Question: I have two pairs of curves and every pair has an intersection point at a different time value (x-value). Now I need to one curve of each pair until both intersection points have the same time value/x-argument:

These are just examples, you can assume the (but maybe different shapes) for all my real cases like in my example. Also (but ). Between two colors (1=red and 2=blue)
input curves generated by:
'''
t1 = linspace(0,3,30);
t2 = linspace(0,5,15);
x1 = t1.^2.*5;
x2 = -t2.^2.*3+50;
y1 = t1.*2;
y2 = t2;
ip_x = InterX([t1;x1],[t2;x2]);
ip_y = InterX([t1;y1],[t2;y2]);
'''
The intersections I calculate by using the function 'InterX' at <URL> which returns the 'x' and 'y' value of the intersection point. The intended output for the example is just guessed to illustrate my problem.
# My question is, how can I determine the time delay between input and output?
'''
[ t1,x1,y1,t2,x2,y2 ] = findIntersectPair(t1,x1,y1,t2,x2,y2);
'''
My approach is using 'fminsearch' but I run into problems, after some iterations.
'''
function [ t1,x1,y1,t2,x2,y2 ] = findIntersectPair(t1,x1,y1,t2,x2,y2)
d0 = 0;
[d,dxy] = fminsearch(@findDelay,d0);
function dxy = findDelay( d )
disp(['d = ' num2str(d)])
t2 = t2 - d;
ip1 = InterX([t1;x1],[t2;x2]);
ip2 = InterX([t1;y1],[t2;y2]);
dxy = ip1(1)-ip2(1);
disp(['dxy = ' num2str(dxy)])
end
[t1,x1,y1,x2,y2] = deal(t1,x1,y1,x2,y2);
t2 = t2 - d;
end
'''
'd''0''dxy''2.5''0'
This seems to work nicely for the first iterations, but at one point the change of 'd' is to big, so that there is no intersection point anymore and the function crashes:
'''
d = 0
dxy = 2.4998
d = 0.00025
dxy = 2.4995
...
d = 0.00175
dxy = 2.4936
d = 0.00275
dxy = 2.4898
...
d = 0.38375
dxy = 0.67101
d = 0.51175
dxy = -0.11166
d = 0.76775
'''
'fmincon' But I'm lacking of the . Is there any way around?
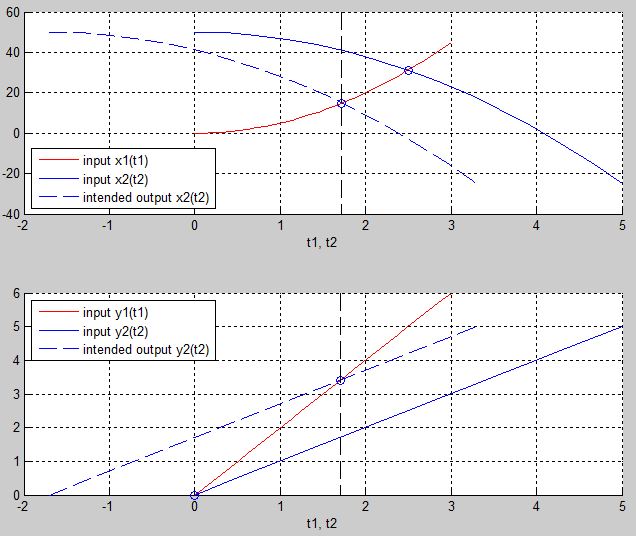
Answer: There is no need for 'fmincon' - the error finally was a quite simple one.
In this line: 't2 = t2 - d' I assummed 't2' would be the original one from the initial function call, but thats not right. It is overwritten with every iteration and therefore increasing gradually.
A temporary variable 'tt' solved the problem.
Final result:
'''
function [ t1,x1,y1,t2,x2,y2 ] = findIntersectPair(t1,x1,y1,t2,x2,y2)
[d,dxy] = fminsearch(@findDelay,0);
function dxy = findDelay( d )
tt = t2 - d;
ipx = InterX([t1;x1],[tt;x2]);
ipy = InterX([t1;y1],[tt;y2]);
dxy = abs(ipx(1)-ipy(1));
end
[t1,x1,y1,x2,y2] = deal(t1,x1,y1,x2,y2);
t2 = t2 - d;
end
'''
gives the desired plot: